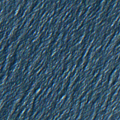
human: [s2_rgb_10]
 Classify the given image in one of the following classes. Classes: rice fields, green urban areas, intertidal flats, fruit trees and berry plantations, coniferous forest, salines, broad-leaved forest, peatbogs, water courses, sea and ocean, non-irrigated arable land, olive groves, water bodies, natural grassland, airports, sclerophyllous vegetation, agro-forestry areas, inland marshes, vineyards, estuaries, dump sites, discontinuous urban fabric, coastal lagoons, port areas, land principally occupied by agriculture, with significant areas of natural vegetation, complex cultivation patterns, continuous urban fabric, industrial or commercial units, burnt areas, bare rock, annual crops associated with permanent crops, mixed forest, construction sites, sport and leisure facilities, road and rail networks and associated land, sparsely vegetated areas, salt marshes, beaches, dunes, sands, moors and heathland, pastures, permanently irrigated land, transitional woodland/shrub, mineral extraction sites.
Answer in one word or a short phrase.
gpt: sea and ocean